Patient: sex F, age 67
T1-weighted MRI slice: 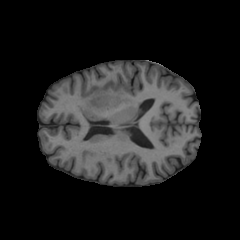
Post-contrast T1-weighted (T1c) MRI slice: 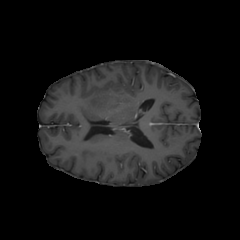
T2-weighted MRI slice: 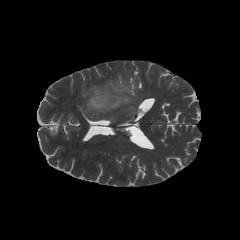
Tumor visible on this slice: yes
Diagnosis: Glioblastoma, IDH-wildtype
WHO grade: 4